Question: See the following table. When I select the range and then insert Pivot table, Excel by default makes the months (June-11, Jul-11, etc.) as fields not the row headers (Cost, Revenue, Tax and Profit). Is there any way I can directly make them the fields rather than manually transpose the table.

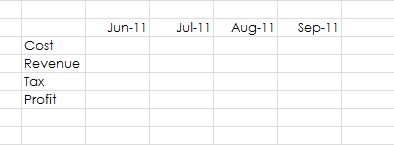
Answer: Are you looking for this. if yes then drag values to row headers.